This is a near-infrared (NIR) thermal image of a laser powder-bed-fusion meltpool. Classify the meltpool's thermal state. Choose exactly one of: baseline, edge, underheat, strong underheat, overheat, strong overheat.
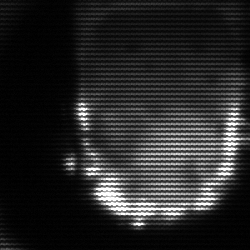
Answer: baseline